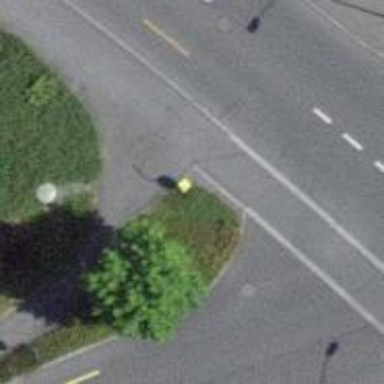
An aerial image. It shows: Post box.